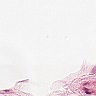
Metastatic tissue present: no